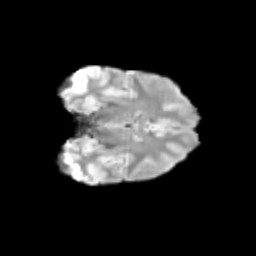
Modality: T2w
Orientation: coronal
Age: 12
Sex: female
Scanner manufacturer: siemens
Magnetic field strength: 3 T
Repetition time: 3.8 s
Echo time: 0.07 s